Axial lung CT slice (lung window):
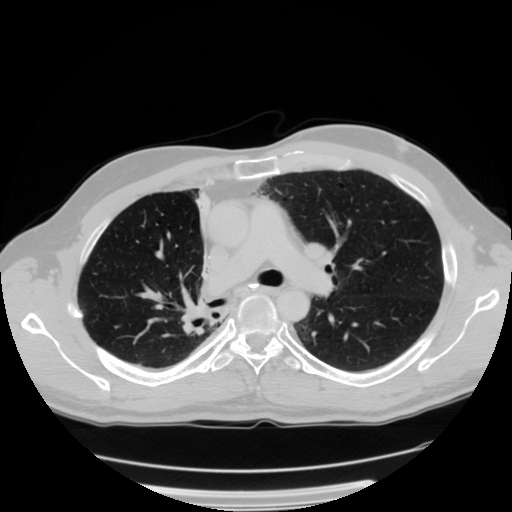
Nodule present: no